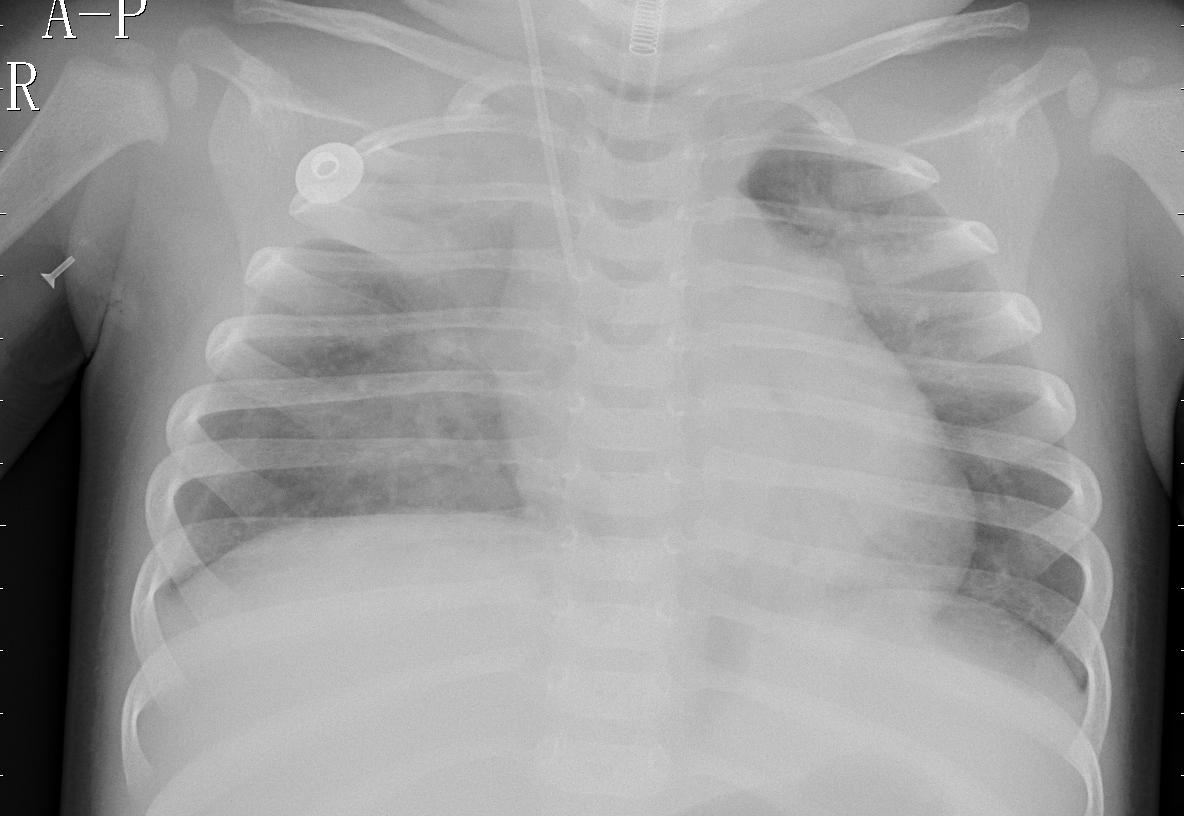
Diagnosis: PNEUMONIA